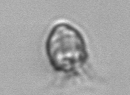
Label: Ciliophora